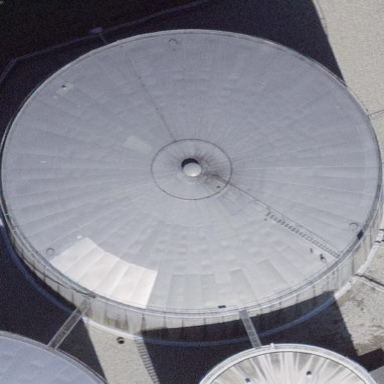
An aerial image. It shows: Building with storage tank.